Question: I have 2 objects (tried to make it work a bit like SO) with a 'many to many' relationship that I would like to filter one collection of them based on the other. here are my object:
'''
public class Code
{
public int CodeId { get; set; }
public string CodeName { get; set; }
public string CodeData { get; set; }
public virtual ICollection<Tag> Tags { get; set; }
}
public class Tag
{
public int TagId { get; set; }
public string Name { get; set; }
public string Comments { get; set; }
public virtual ICollection<Code> Codes { get; set; }
}
'''
So if I have a collection of 'Tags' that I want to filter upon I want to return a collection of 'Codes' that their 'tags' includes at least one of the selected tags but that there's no 'Tag' in the selected 'Tags' that doesn't exist in 'Code'.

I tried using 'Linq' for it but eventually got to this non-linq solution:
'''
public IEnumerable<Code> GetCodes()
{
//A collection to filter upon
var SelectedTags = new List<Tag>();
//the collction to return
var FoundCodes = new List<Code>();
foreach (Code code in GetAllCodes())
{
foreach (var tags in code.Tags)
{
if (SelectedTags.Contains(tags))
{
if (!FoundCodes.Contains(code))
{
FoundCodes.Add(code);
}
continue;
}
}
foreach (var selectedTags in SelectedTags)
{
if (!code.Tags.Contains(selectedTags))
{
FoundCodes.Remove(code);
}
}
}
return FoundCodes;
}
'''
So my question is how do I do it with 'Linq'?
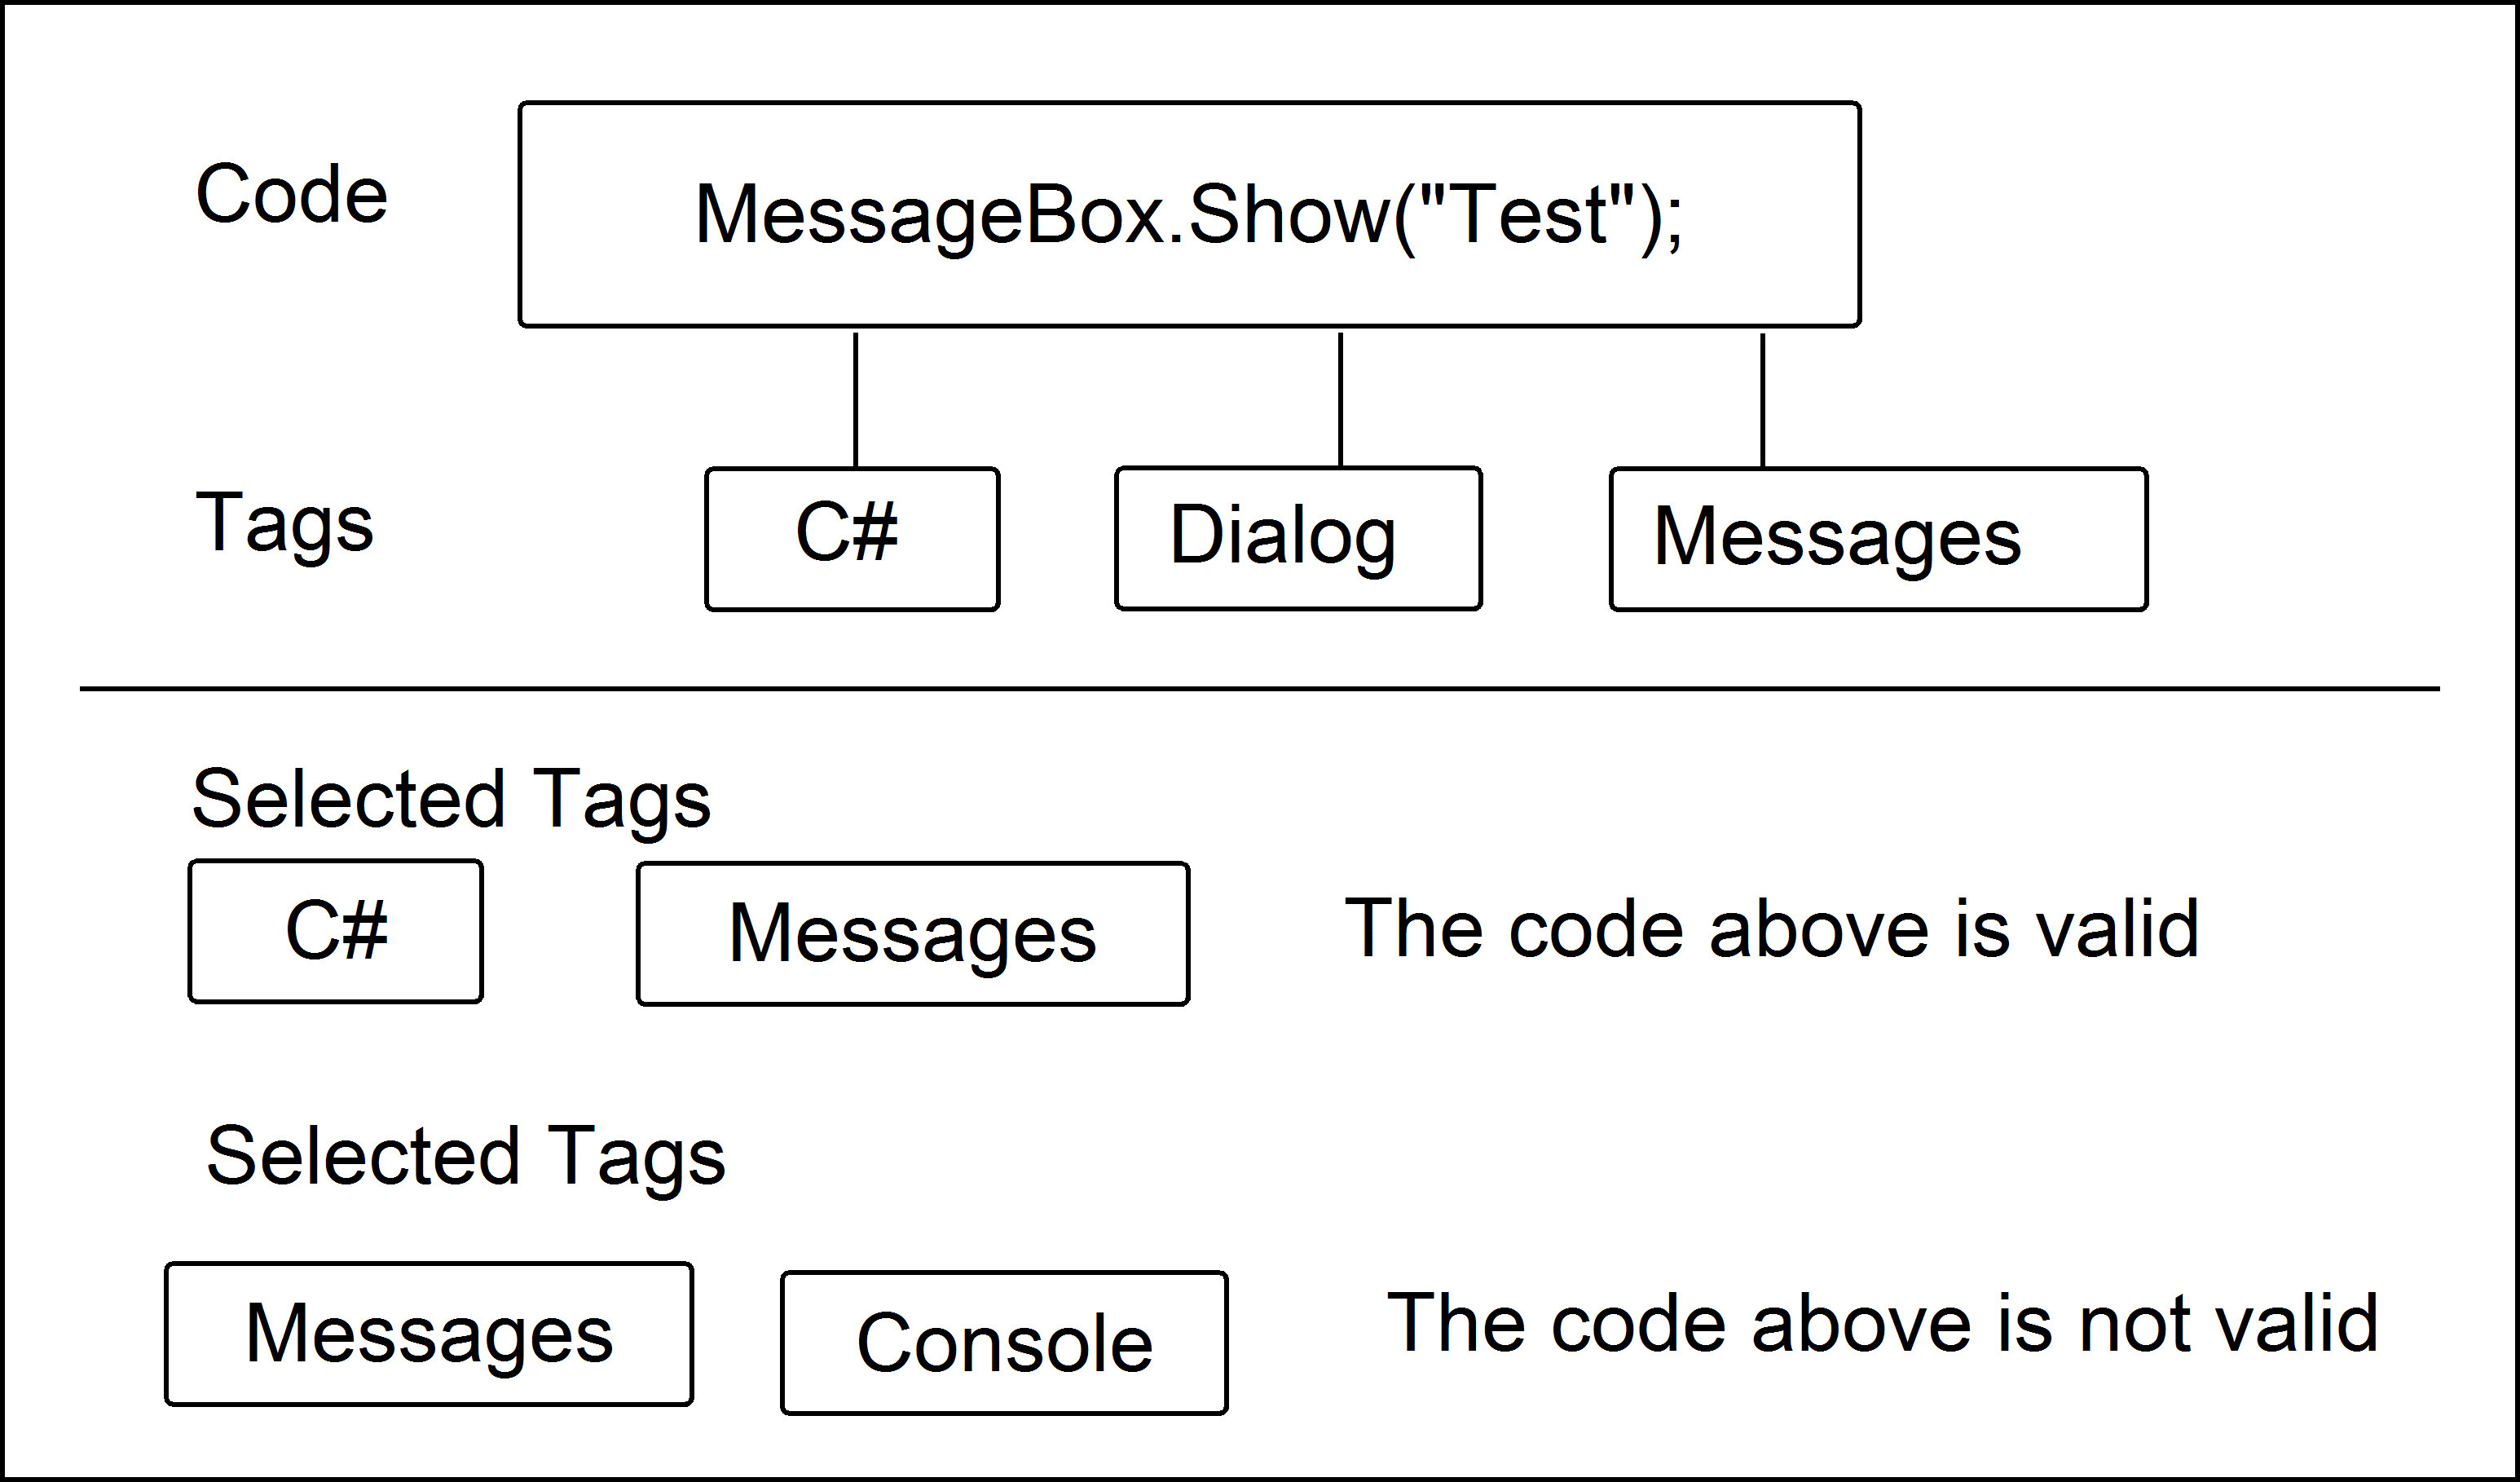
Answer: This simple query should do the trick (it finds all codes which has all selected tags, and no other tags): ()
'''
public IEnumerable<Code> GetCodes()
{
var SelectedTags = new List<Tag>(); /* fill this however */
return from code in GetAllCodes() /* get all codes*/
where SelectedTags.All(code.Tags.Contains) /* filter out codes with nonmatching tags */
where code.Tags.All(SelectedTags.Contains) /* filter out codes with missing tags*/
select code; /* return the remaining codes */
}
'''
Note that depending on the number of different tags this could be slow without use of collections which are optimized for searching (although still a bit faster than your solution).
To get the result illustrated on your image (get all codes with all selected tags, regardless of other tags the code has), just omit the second where clause:
'''
public IEnumerable<Code> GetCodes()
{
var SelectedTags = new List<Tag>(); /* fill this however */
return from code in GetAllCodes() /* get all codes*/
where SelectedTags.All(code.Tags.Contains) /* filter out codes with nonmatching tags */
select code; /* return the remaining codes */
}
'''